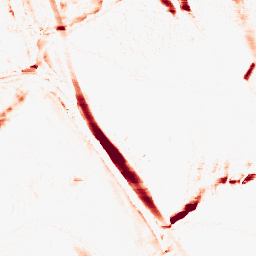
Category: morphological
Decomposition family: morphological_ellipse
Decomposition parameters: operation: opening
width: 5
height: 20
Upsampling method: regularized
Upsampling parameters: scale: 4
lambda_reg: 0.01
Upsampling scale: 4